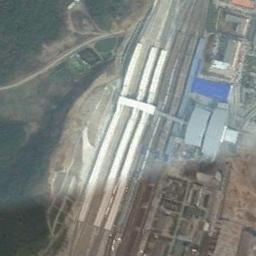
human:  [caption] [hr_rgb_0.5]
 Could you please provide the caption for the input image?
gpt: A well-equipped railway station in a good suburb .

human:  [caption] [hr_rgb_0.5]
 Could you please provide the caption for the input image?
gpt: The railway station has some railways and white striped buildings and a forest is next to the railway station .

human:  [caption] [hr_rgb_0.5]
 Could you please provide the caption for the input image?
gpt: There are many buildings of different shapes and sizes beside the railway station .

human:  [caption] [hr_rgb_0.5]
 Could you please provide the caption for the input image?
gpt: The railway station is next to some buildings and grass .

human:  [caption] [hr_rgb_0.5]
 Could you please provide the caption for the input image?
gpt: There are some buildings beside the white railway station .